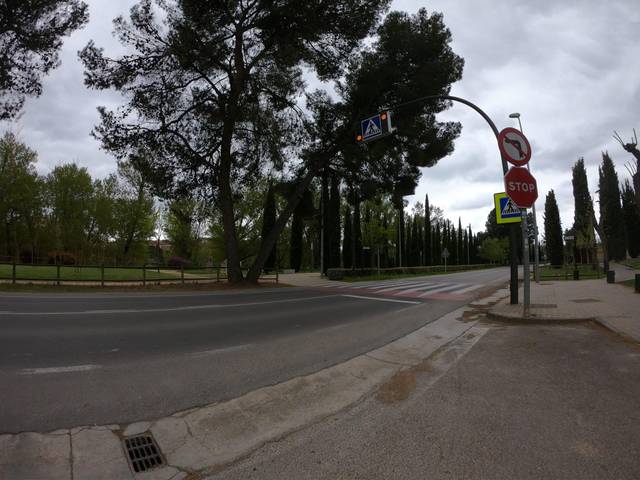
Region: Spain
Coordinates: 42.473, -2.44